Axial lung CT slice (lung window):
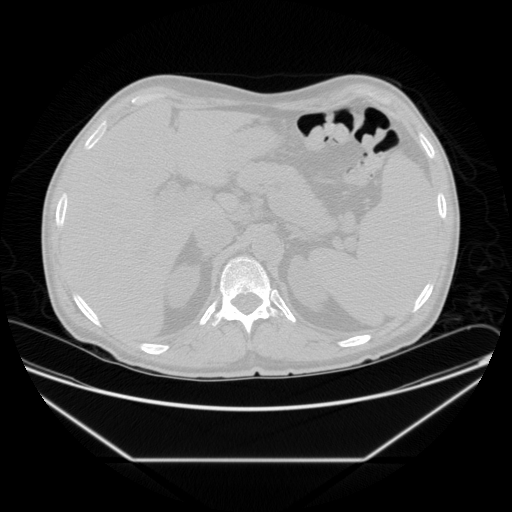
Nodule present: no